Frequency: 99900
Velocity: 0,3100
Power: 48,4
Pulse duration: 0,0000001
Pass count: 1
Magnification: 10
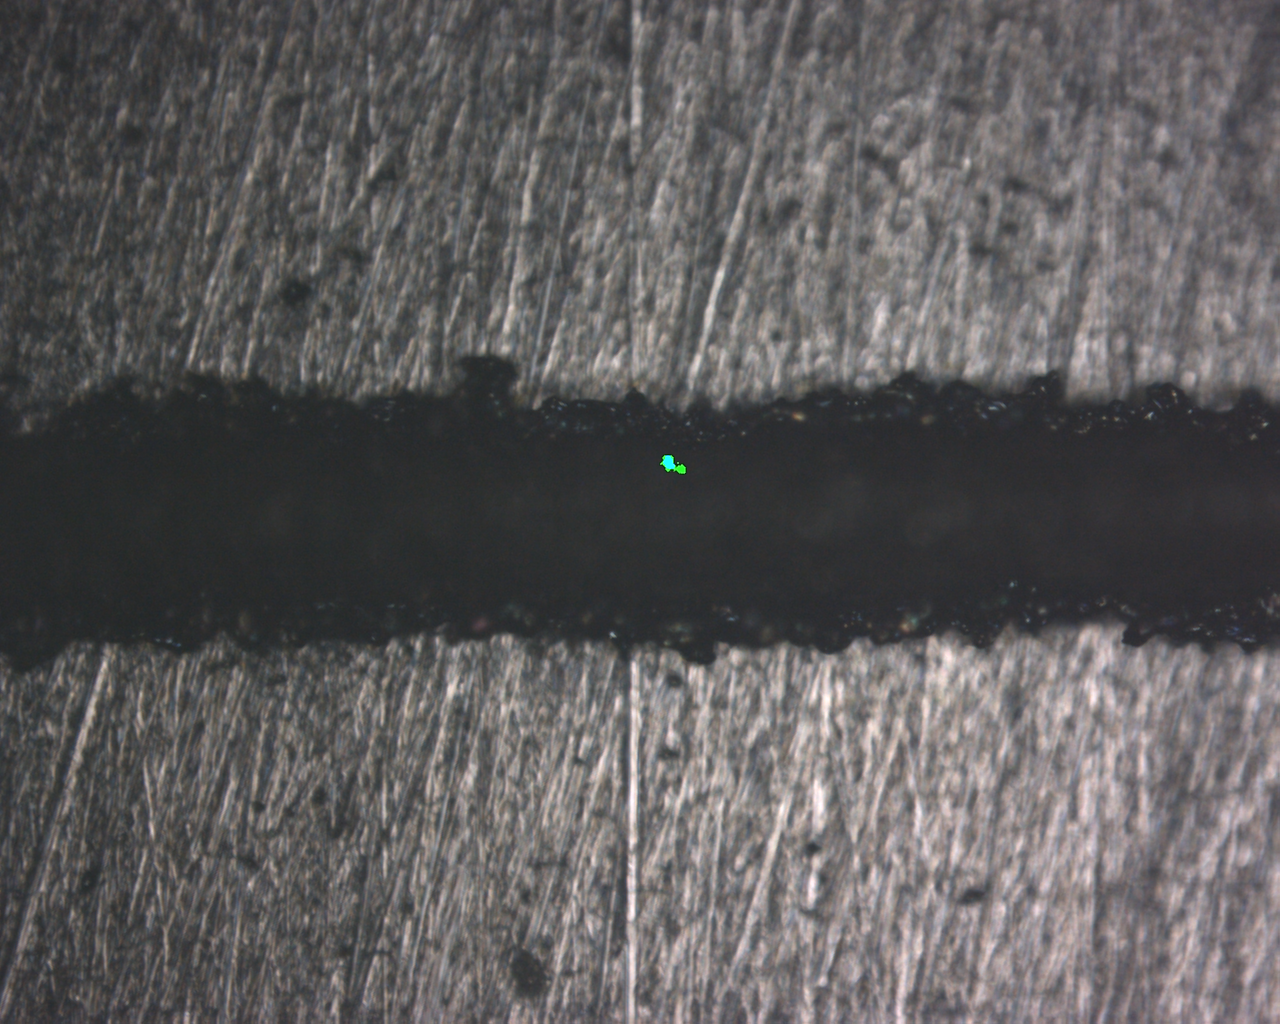
Measured width: 136.193
Other width: 123.035